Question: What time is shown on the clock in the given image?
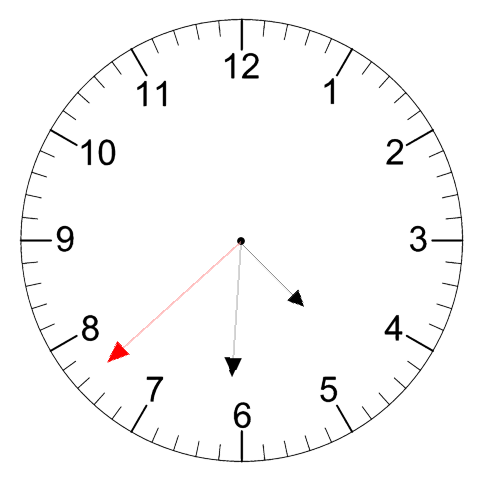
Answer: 04:30:38